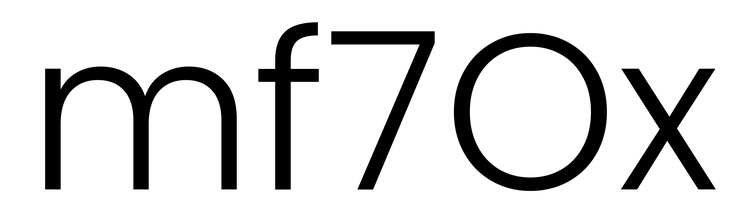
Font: Poppins-Light